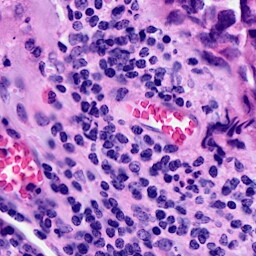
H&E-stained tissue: Breast